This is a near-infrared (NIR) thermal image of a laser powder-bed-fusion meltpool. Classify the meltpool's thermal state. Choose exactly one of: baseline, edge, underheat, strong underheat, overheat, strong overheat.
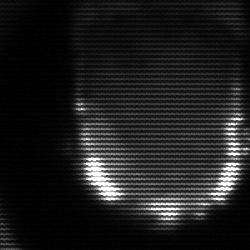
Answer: baseline